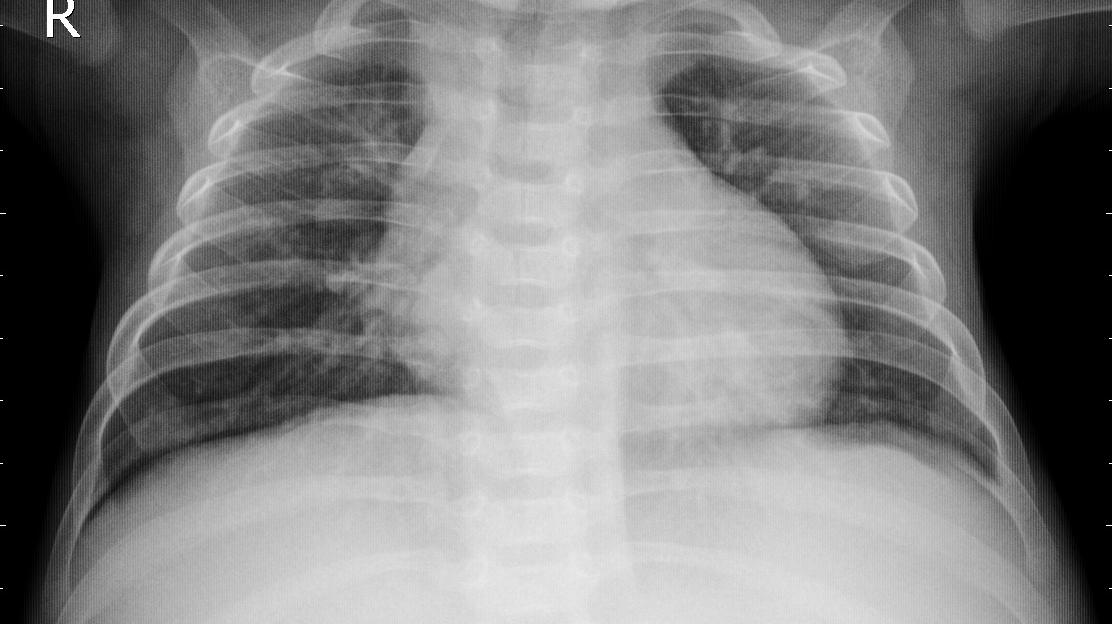
Diagnosis: PNEUMONIA